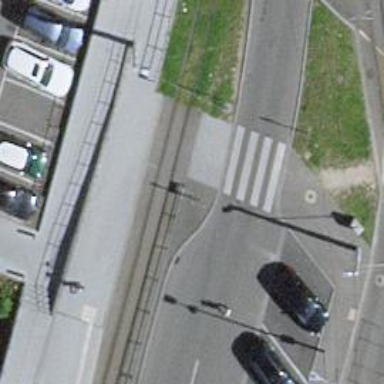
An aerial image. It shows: Crossing for the railway.